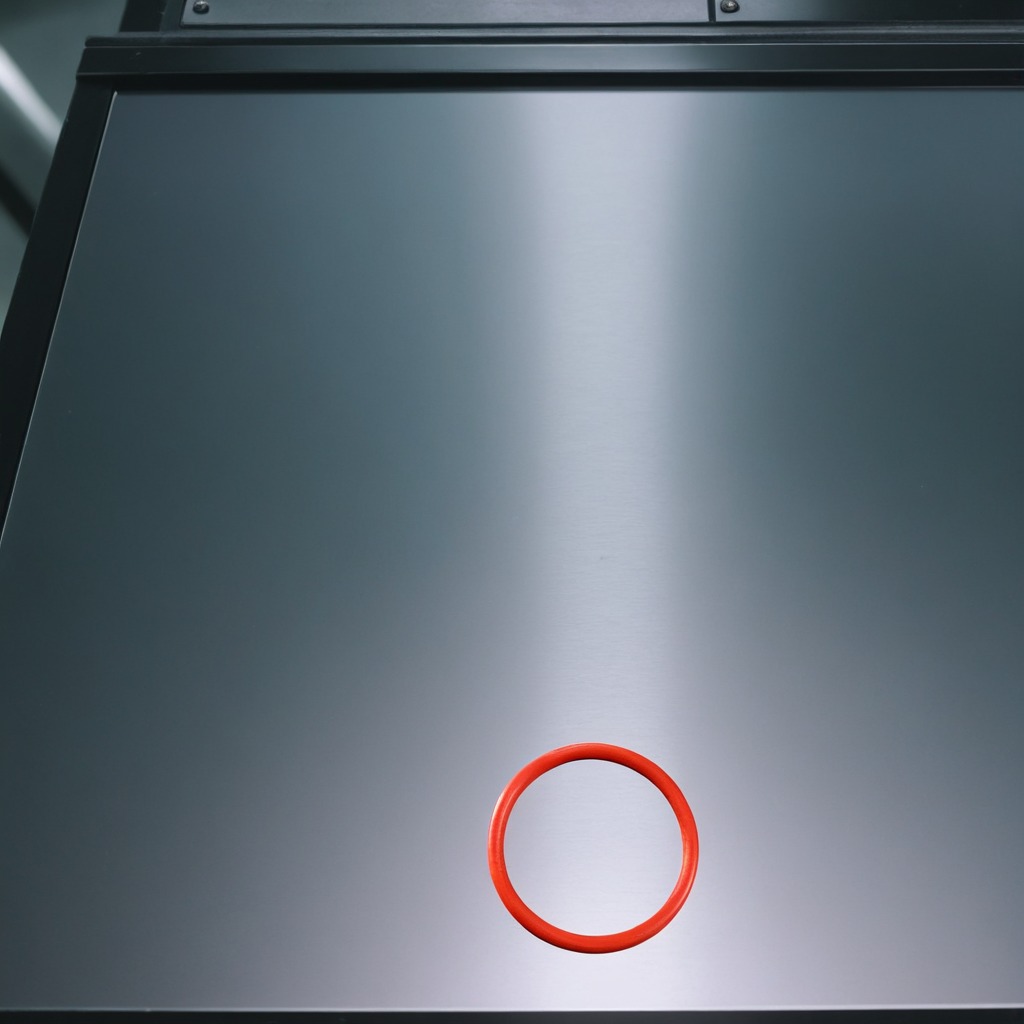
A rubber O-ring is lying on a metal table in a machine shop under fluorescent lights.